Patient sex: M
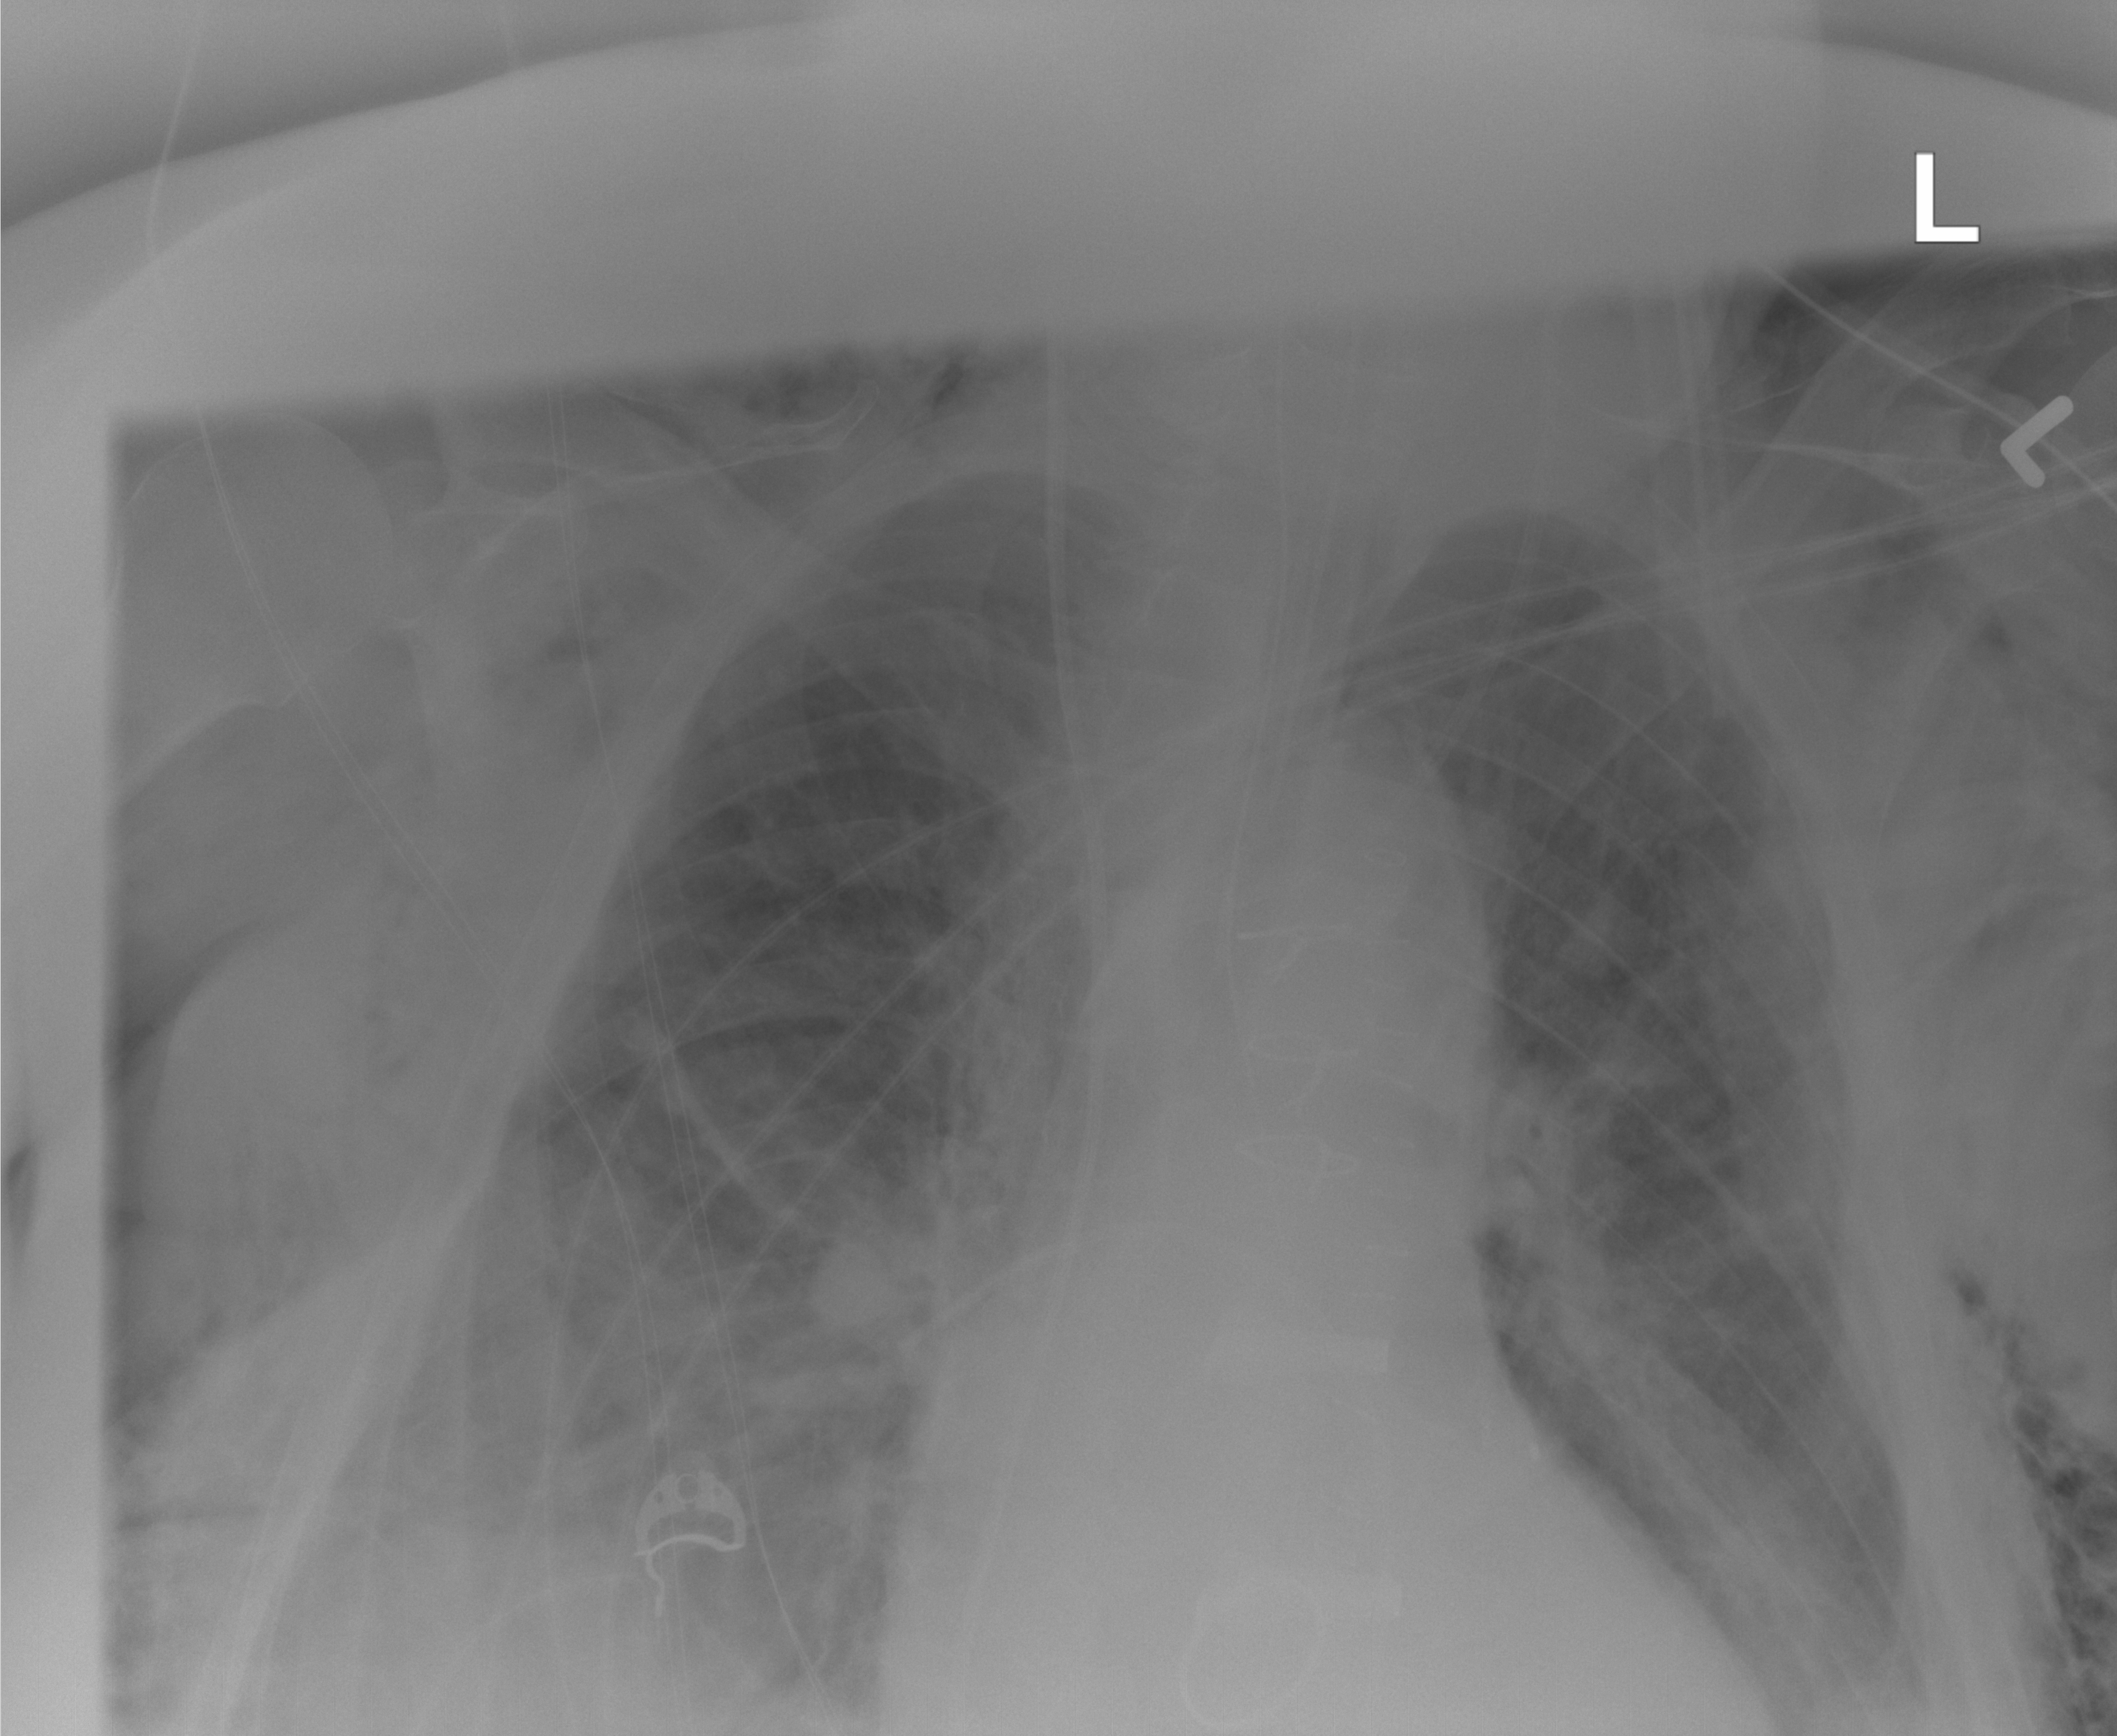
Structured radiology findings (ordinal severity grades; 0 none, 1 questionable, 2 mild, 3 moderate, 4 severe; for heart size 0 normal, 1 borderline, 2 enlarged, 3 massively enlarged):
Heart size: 2
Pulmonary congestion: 2
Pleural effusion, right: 2
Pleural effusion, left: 2
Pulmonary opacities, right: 2
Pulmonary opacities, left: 0
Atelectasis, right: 2
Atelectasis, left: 2